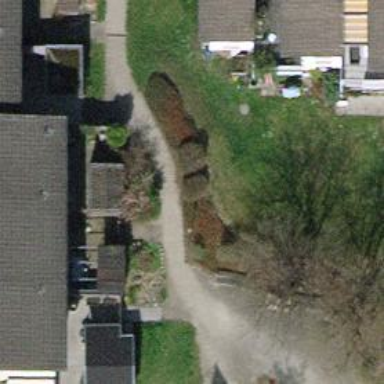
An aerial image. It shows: Footway made of cobblestone.